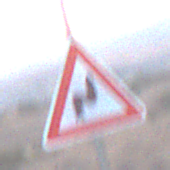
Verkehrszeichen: DoppelkurveRechts
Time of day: SunriseSunset
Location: Outdoor (Nature)
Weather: Clear
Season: NotSpecified
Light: Natural